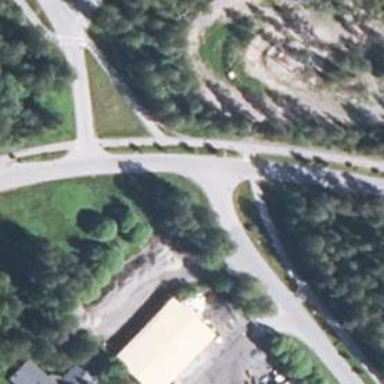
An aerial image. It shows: Uncontrolled road crossing.